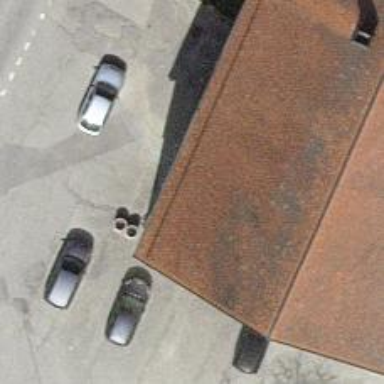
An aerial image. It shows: Fire station.